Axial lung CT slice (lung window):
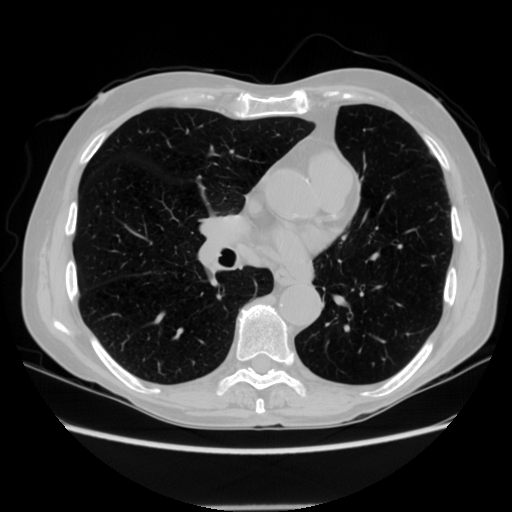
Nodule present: no